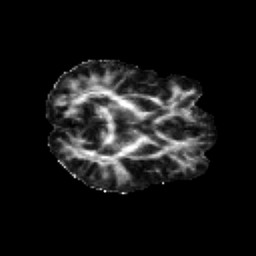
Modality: FA
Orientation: axial
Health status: healthy
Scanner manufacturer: siemens
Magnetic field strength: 3 T
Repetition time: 12 s
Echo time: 0.092 s